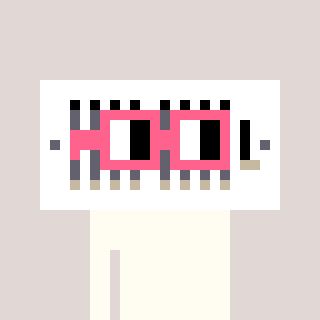
a pixel art character with square pink glasses, a vent-shaped head and a darkbrown-colored body on a warm background